Question: After I placed the action inside the form tag ('<form {{action 'registerAccount'}}>') I observed that the form is always submitted if the current input field looses focus.
If it is intended behaviour, how can I avoid this?
'''
App.AccountRegisterController = Ember.ObjectController.extend({
title: 'Registrieren',
content: [],
actions: {
registerAccount: function () {
var newAccount = this.get('store').createRecord('account', {
email: this.get('email'),
password: this.get('password'),
isNewsletterSubscribed: this.get('isNewsletterSubscribed')
});
newAccount.save();
}
}
});
'''

:
My bad. Replace the previously mentioned action helper with this:
'''
<form {{action 'registerAccount' on='submit'}}>
'''
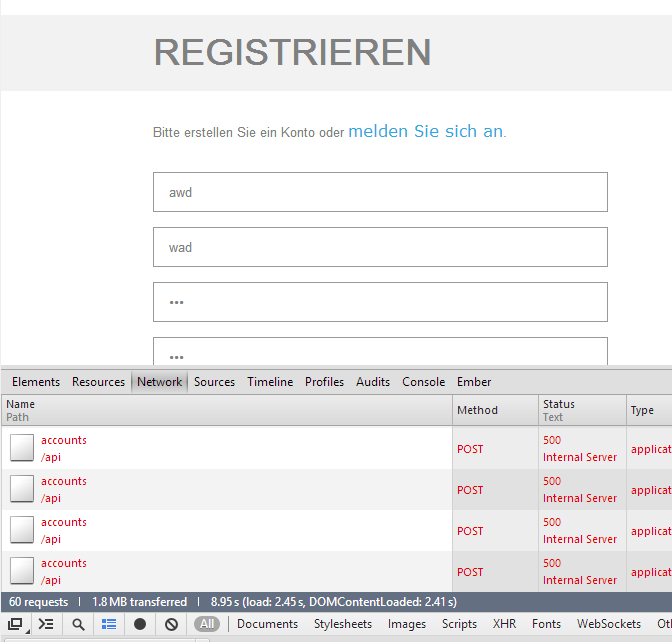
Answer: By adding '<form {{action 'registerAccount'}}>' , the 'registerAccount' function will be called for every click inside your form e.g. when clicking inside the input fields to enter text.
By specifying the DOM event type 'submit' by using the 'on' property, the 'registerAccount' function should be called for click events of type submit, meaning only for input of 'type=submit' or 'button' elements which are of 'type=submit' by default.
It will assist if you can please post your handlebars template of 'AccountRegisterView'.
I would suggest to place your '{{action}}' helper inside your button element i.e.
'''
<button {{action 'registerAccount'}}>submit form</button>
'''
Then your form submition will only take place when you click the button.
Unless it is something else you want to achieve.